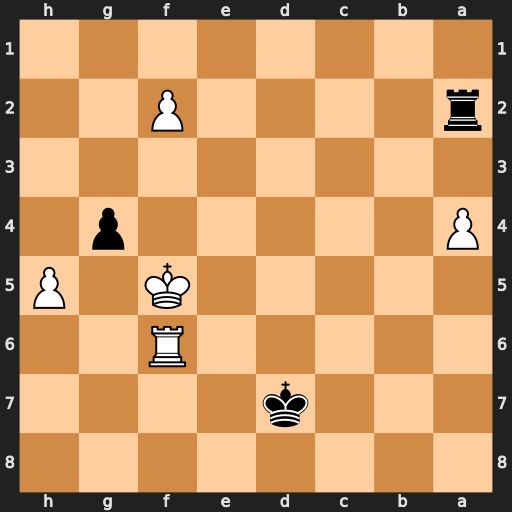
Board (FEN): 8/3k4/5R2/5K1P/P5p1/8/r4P2/8
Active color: b
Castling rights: -
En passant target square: -
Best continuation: Rxf2+ Kg5 Rxf6